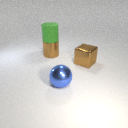
large green rubber cylinder above large brown metal cylinder